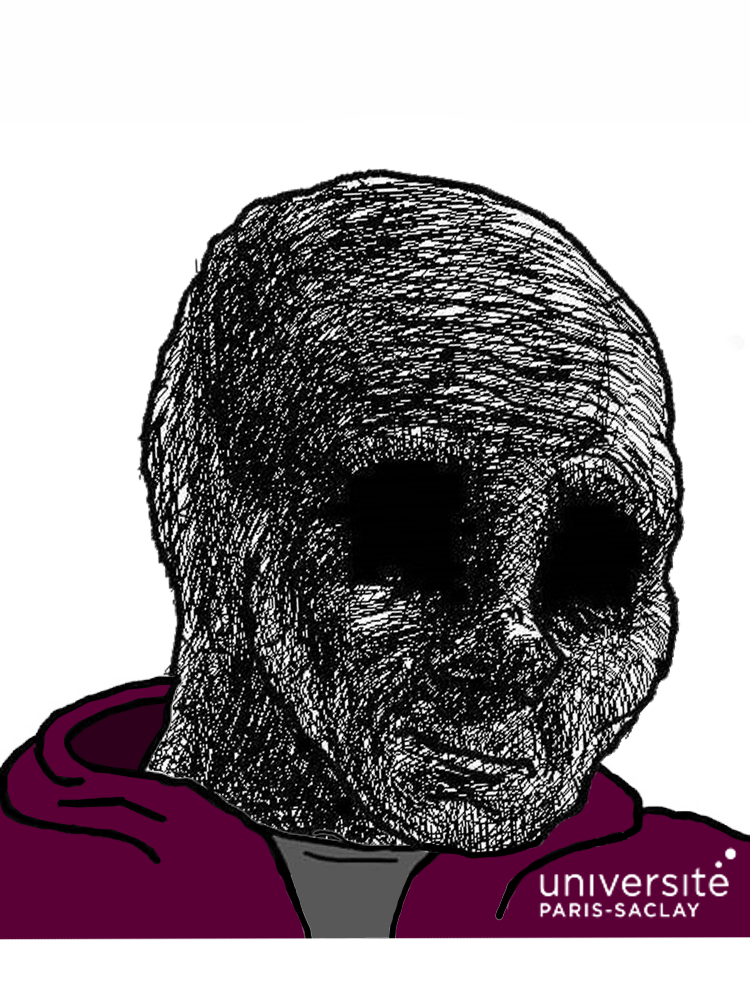
Label: 5_Withered_Wojak